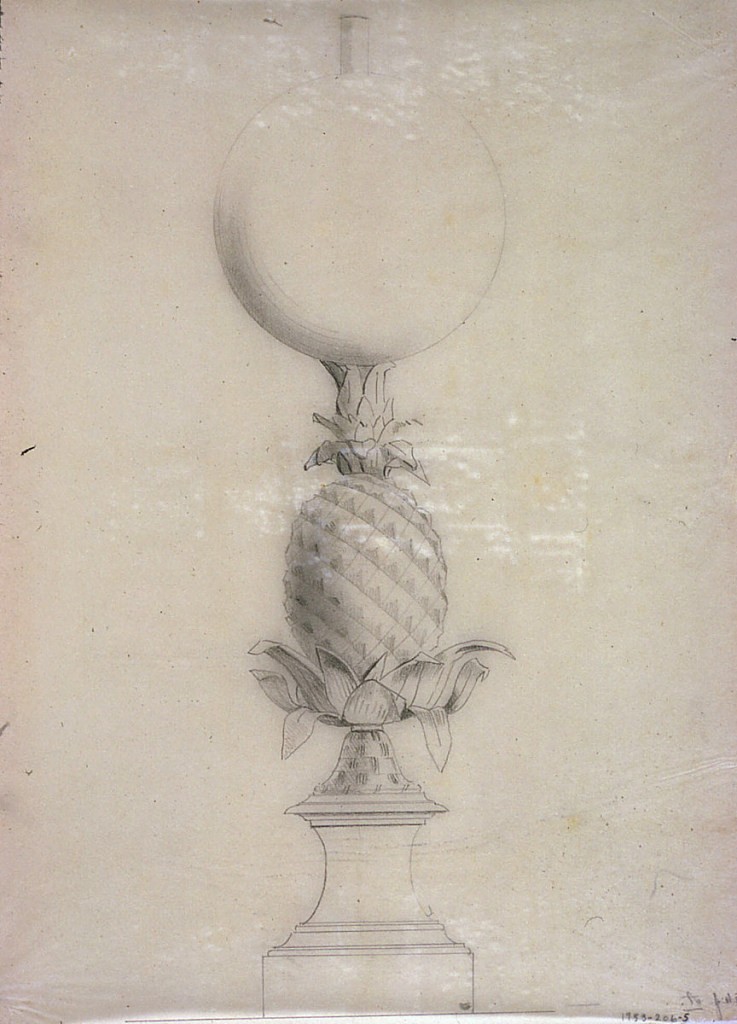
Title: Design for a lamp
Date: ca. 1855
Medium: pencil on tracing paper
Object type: Drawing
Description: The body of the lamp is in the form of a pineapple on a high base, surmounted above by a glass globe.